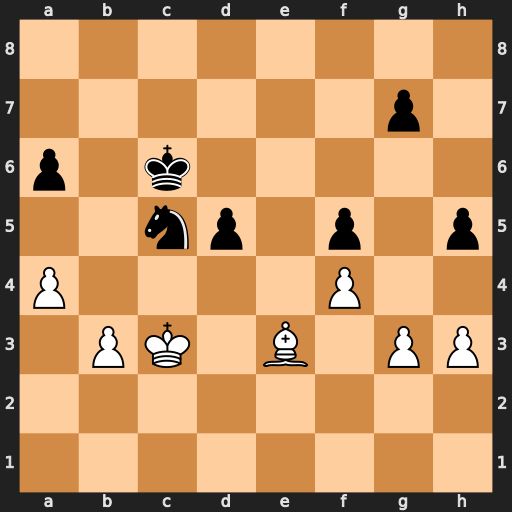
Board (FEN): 8/6p1/p1k5/2np1p1p/P4P2/1PK1B1PP/8/8
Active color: w
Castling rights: -
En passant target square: -
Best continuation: Bxc5 Kxc5 b4+